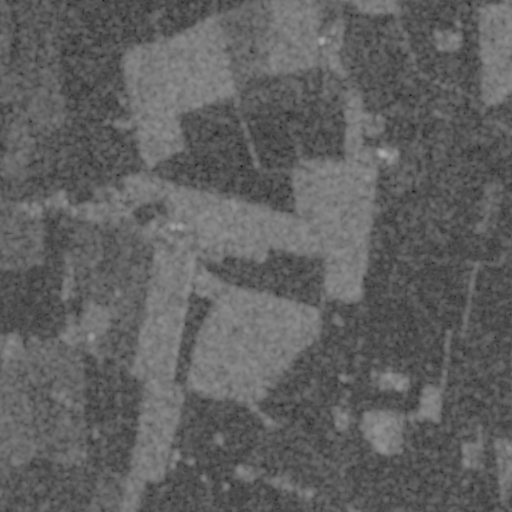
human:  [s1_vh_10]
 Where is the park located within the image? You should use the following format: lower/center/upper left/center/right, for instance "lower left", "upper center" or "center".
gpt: The park is located in the center left of the image.
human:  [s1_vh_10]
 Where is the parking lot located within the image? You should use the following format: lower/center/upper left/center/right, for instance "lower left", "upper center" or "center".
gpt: The parking lot is located in the center left of the image.
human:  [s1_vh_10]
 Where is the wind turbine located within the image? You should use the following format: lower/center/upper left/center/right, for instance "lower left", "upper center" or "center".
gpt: The wind turbine is located in the center right of the image.
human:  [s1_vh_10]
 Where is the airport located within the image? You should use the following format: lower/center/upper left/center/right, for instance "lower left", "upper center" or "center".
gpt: There is no airport in the image.

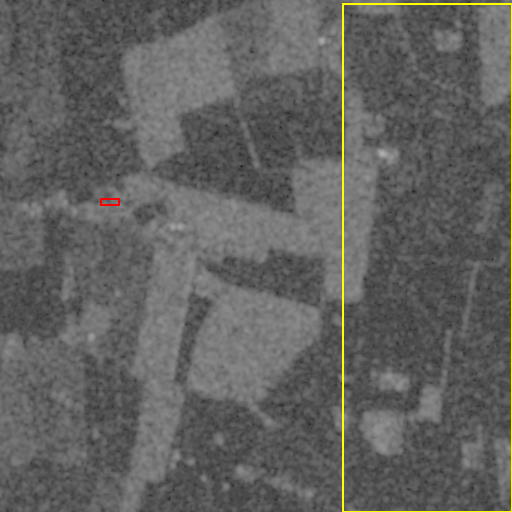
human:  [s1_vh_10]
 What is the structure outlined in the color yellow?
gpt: The structure outlined in yellow is a crop field.
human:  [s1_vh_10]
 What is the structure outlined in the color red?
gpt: The structure outlined in red is a park.
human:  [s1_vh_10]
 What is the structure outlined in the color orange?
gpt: There is no orange outline.